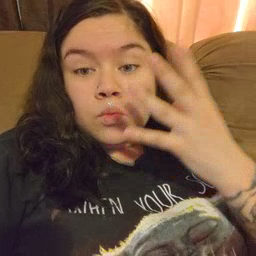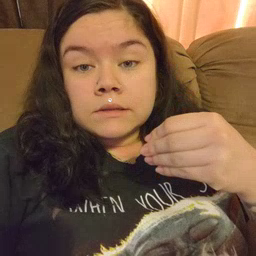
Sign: wet